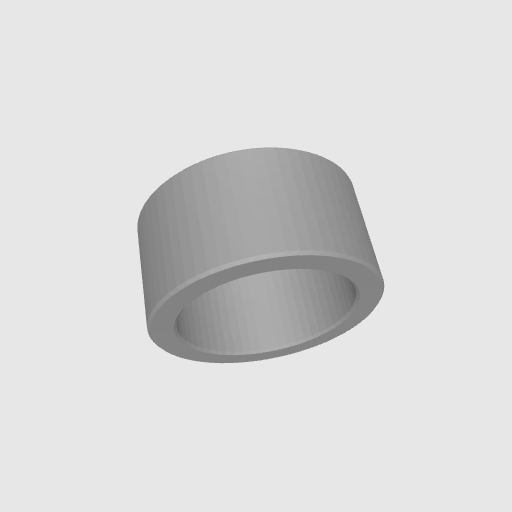
Part: Spacer6ID8OD4